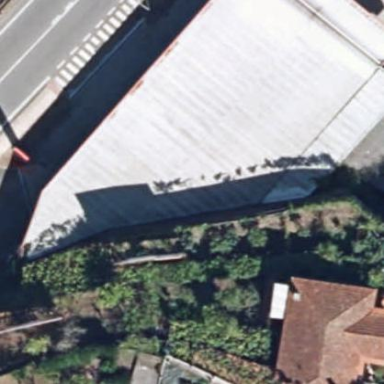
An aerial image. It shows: View of roof of building.